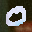
Label: 0